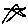
Label: star